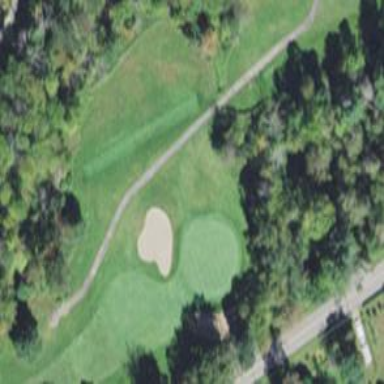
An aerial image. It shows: Service road used as golf cart path.